Aerial crown-view tile of a tropical tree (Barro Colorado Island, Panama), acquired 20240611:
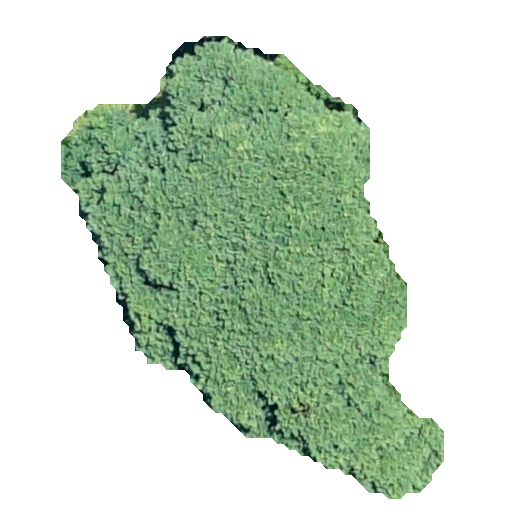
Species: Jacaranda copaia
GBIF accepted scientific name: Jacaranda copaia
Crown area: 161.491 m²